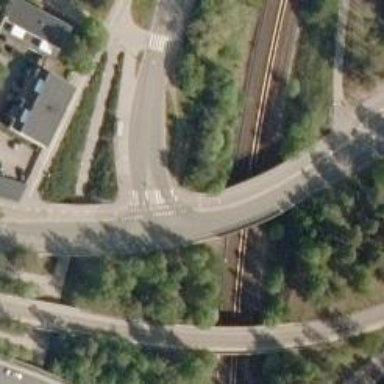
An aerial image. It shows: Road with "give way" sign.